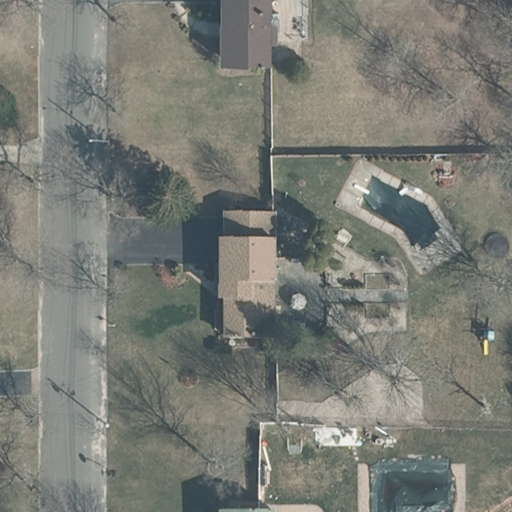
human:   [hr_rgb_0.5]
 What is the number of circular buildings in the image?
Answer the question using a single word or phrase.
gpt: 0

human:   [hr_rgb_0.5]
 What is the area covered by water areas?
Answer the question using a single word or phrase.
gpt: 0m2

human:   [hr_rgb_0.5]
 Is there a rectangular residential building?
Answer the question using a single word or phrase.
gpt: yes

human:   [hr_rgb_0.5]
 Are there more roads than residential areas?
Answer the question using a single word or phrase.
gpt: no

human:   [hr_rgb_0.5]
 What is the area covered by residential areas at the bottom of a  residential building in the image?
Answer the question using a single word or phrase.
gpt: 0m2

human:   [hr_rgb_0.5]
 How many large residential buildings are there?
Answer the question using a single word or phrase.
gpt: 0

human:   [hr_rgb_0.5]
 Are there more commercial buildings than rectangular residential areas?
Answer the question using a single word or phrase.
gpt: no

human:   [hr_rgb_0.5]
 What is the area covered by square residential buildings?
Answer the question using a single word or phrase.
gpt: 0m2

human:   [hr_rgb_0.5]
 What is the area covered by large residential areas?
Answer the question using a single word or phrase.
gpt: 9196m2

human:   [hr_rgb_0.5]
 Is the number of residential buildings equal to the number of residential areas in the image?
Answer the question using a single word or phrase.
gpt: no

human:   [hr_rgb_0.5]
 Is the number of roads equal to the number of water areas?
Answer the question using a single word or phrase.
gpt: no

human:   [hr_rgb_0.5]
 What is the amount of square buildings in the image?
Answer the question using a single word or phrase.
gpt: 0

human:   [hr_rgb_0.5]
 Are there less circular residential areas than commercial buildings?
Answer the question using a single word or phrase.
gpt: no

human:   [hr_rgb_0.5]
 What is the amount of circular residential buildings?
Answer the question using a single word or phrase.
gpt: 0

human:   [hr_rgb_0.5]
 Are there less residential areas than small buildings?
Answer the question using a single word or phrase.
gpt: no

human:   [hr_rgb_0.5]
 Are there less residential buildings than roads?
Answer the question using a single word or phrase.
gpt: no

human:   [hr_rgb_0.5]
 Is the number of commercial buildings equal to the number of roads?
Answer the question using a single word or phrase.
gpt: no

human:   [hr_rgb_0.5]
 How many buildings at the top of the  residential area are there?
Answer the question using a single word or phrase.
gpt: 0

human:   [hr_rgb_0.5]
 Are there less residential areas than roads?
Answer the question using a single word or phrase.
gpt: no

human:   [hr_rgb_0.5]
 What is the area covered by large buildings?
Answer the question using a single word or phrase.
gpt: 0m2

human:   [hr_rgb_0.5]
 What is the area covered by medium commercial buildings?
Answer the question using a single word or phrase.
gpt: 0m2

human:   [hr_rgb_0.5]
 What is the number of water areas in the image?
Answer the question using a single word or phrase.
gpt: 0

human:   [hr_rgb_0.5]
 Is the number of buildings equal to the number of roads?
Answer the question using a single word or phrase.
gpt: no

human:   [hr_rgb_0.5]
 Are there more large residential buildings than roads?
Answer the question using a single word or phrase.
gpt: no

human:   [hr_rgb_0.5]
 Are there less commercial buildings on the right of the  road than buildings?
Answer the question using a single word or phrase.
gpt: yes

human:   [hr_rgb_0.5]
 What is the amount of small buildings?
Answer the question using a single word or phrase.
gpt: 1

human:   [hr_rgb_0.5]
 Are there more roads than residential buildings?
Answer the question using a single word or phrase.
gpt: no

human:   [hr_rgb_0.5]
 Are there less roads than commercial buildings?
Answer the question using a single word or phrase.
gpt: no

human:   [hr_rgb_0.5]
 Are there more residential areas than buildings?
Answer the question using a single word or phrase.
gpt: no

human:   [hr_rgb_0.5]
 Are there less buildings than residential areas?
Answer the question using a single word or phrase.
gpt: no

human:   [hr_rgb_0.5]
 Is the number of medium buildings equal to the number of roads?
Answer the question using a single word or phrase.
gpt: no

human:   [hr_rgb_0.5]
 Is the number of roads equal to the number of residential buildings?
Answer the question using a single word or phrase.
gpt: no

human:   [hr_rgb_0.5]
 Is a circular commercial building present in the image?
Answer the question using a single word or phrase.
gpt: no

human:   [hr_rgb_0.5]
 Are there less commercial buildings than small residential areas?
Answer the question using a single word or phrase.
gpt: no

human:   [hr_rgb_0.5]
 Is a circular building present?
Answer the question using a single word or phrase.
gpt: no

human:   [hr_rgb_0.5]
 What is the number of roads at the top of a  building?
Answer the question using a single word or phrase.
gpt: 0